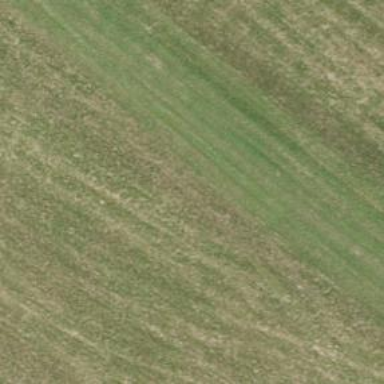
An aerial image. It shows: Grass track with grade5 track type.